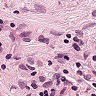
Metastatic tissue present: yes